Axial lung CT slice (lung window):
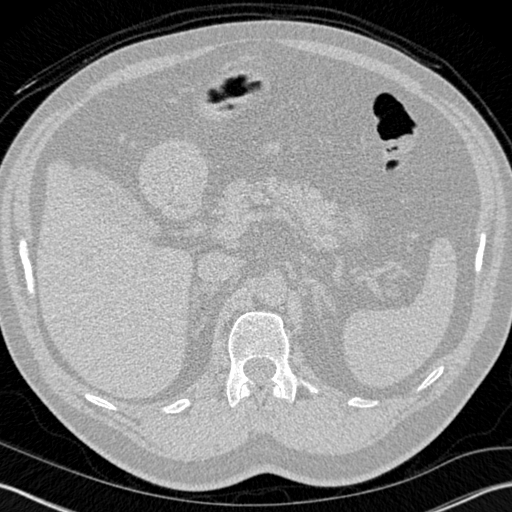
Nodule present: no